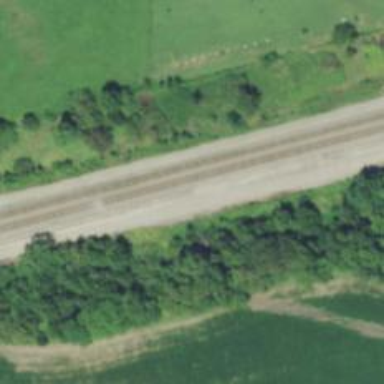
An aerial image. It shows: Abandoned railway.